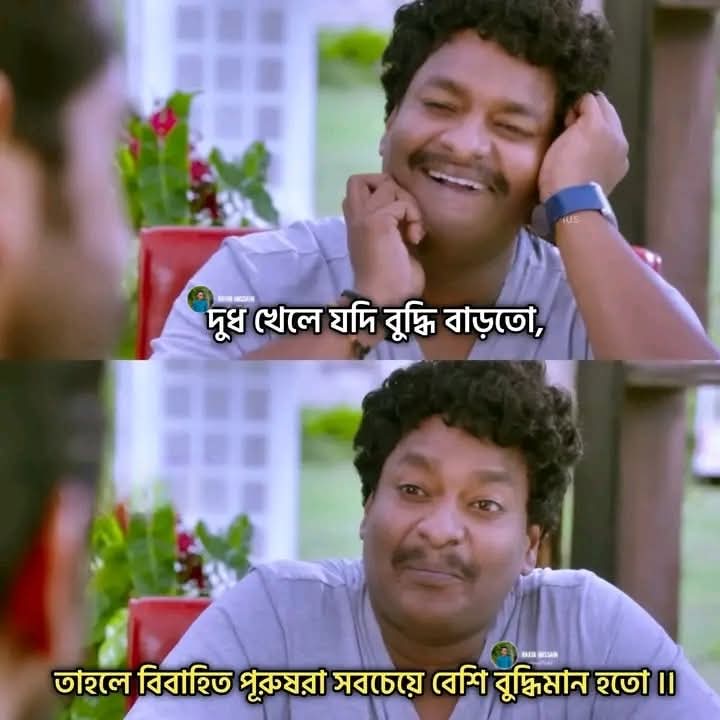
Text: দুধ খেলে যদি বুদ্ধি বাড়তো,
তাহলে বিবাহিত পূরুষরা সবচেয়ে বেশি বুদ্ধিমান হতো ।।
Label: Non Hate